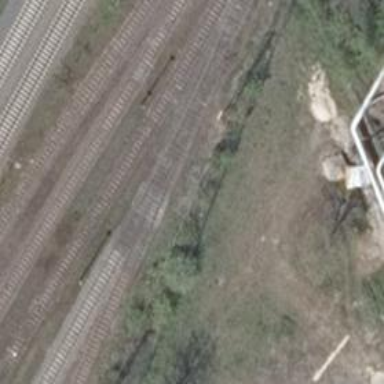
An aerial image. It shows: Railway switch.